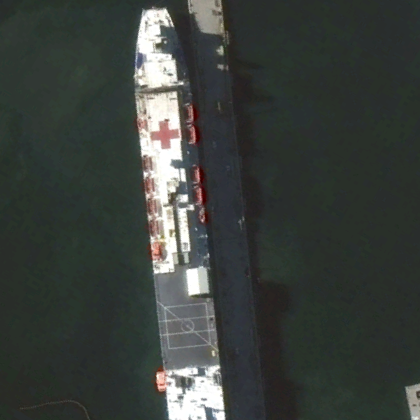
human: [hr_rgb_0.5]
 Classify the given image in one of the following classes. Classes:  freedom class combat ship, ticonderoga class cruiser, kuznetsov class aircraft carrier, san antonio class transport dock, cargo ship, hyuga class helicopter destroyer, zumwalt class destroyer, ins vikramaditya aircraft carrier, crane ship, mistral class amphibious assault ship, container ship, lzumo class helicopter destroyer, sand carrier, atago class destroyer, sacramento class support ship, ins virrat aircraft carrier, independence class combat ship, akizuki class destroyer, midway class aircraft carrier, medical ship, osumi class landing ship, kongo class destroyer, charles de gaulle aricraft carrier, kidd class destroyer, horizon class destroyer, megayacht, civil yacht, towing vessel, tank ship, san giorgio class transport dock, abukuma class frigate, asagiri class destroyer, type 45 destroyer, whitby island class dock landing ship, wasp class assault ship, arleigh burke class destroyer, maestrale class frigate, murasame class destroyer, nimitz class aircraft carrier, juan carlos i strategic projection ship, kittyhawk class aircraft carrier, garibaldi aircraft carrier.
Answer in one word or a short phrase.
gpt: Medical ship